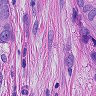
Metastatic tissue present: yes